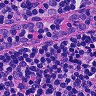
Metastatic tissue present: no